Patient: sex F, age 57
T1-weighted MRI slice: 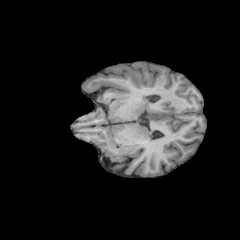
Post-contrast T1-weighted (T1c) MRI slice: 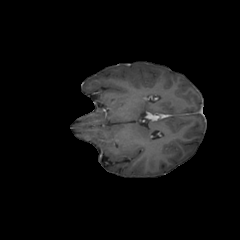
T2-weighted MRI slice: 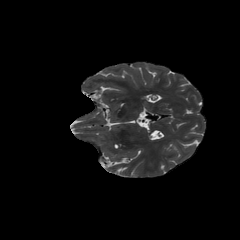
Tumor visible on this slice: no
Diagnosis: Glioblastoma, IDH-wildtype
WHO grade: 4